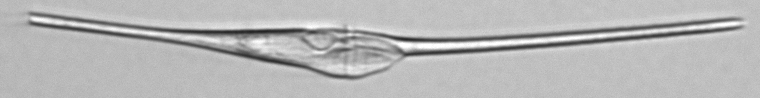
Label: Tripos_fusus